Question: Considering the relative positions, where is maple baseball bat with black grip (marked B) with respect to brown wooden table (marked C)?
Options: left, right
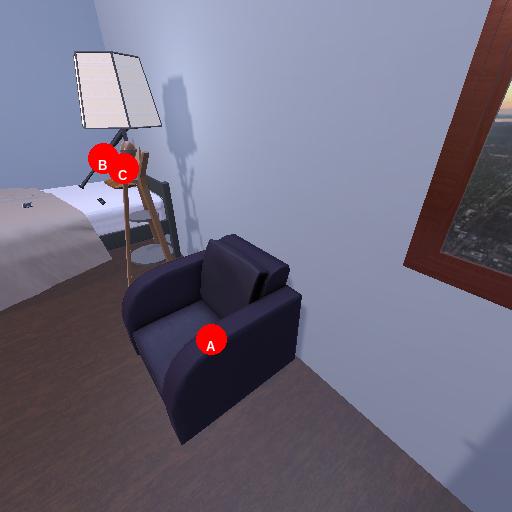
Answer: left